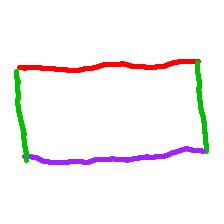
Shape: rectangle